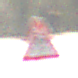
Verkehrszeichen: FussgaengerRechts
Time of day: Midday
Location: Outdoor (Nature)
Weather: PartlyCloudy
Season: NotSpecified
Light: Natural